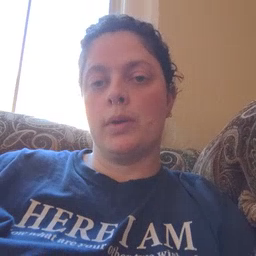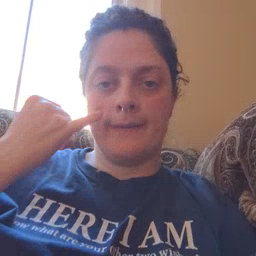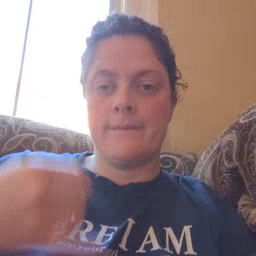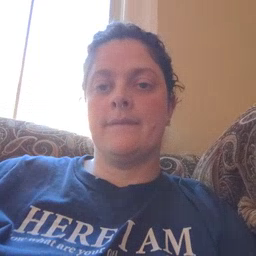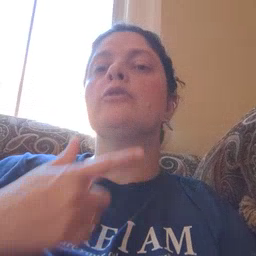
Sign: if